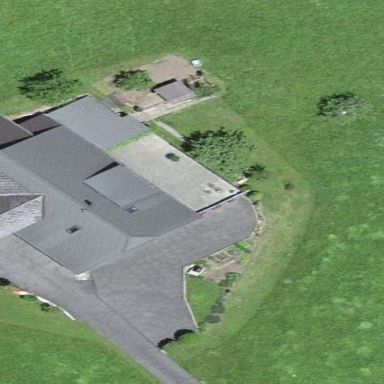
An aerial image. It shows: Farm building.